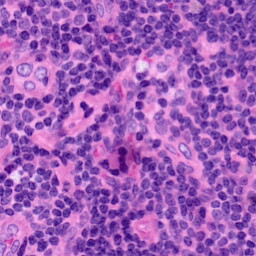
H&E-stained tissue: LymphNode